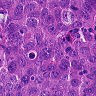
Metastatic tissue present: yes